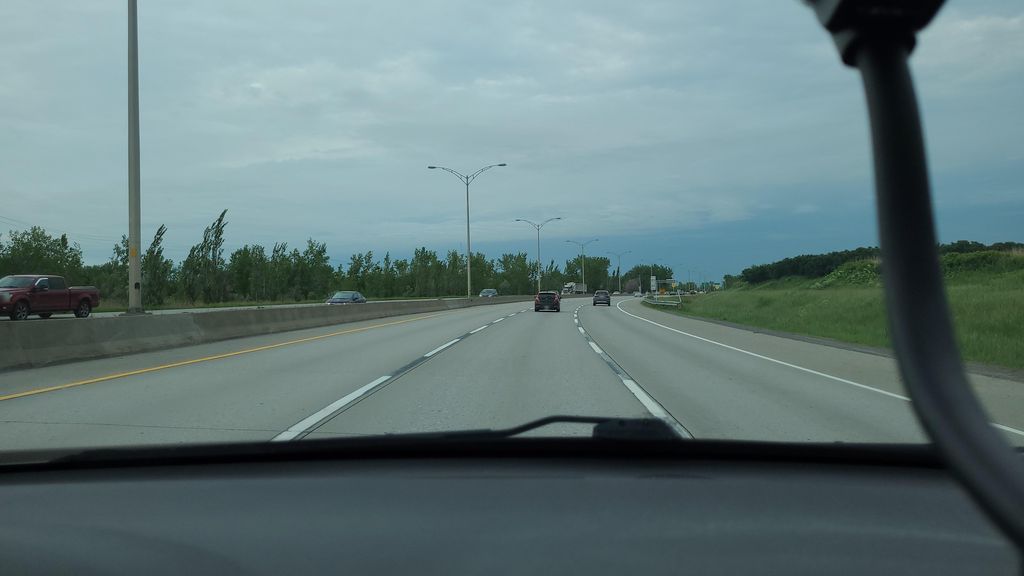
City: montreal